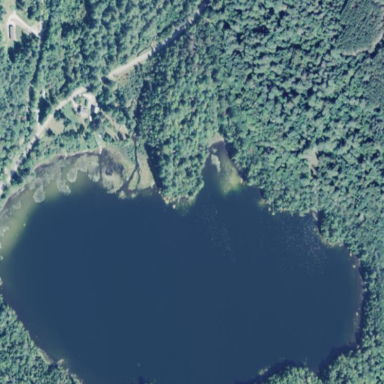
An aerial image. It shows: Pond surrounded by natural water.